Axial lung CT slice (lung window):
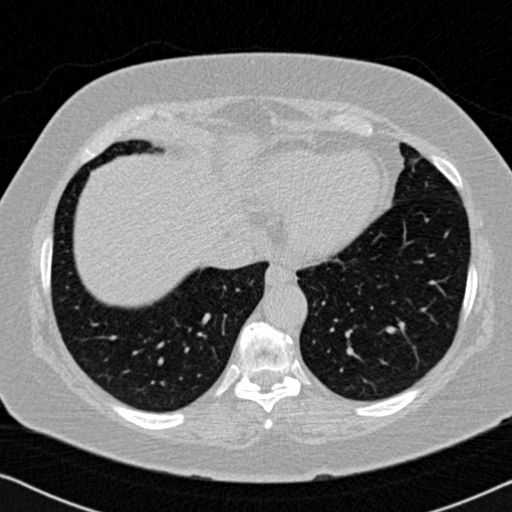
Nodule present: no